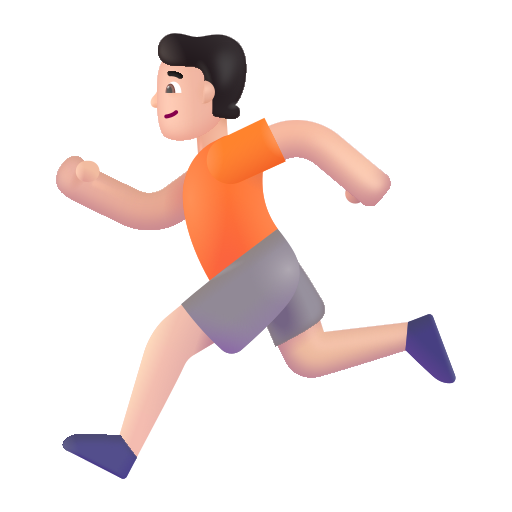
person running color light